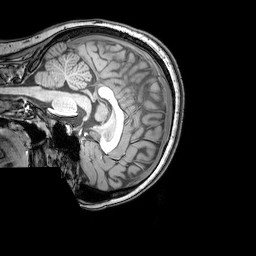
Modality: T1w
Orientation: sagittal
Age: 22
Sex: female
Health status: healthy
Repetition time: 0.081 s
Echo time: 0.037 s